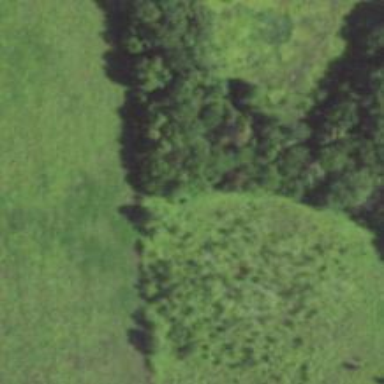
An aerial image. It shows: Row of trees in natural setting.